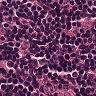
Metastatic tissue present: no